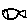
Label: fish